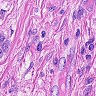
Metastatic tissue present: yes